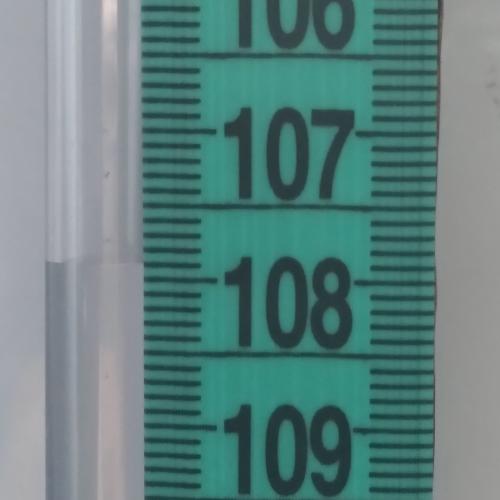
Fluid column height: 107.9 cm